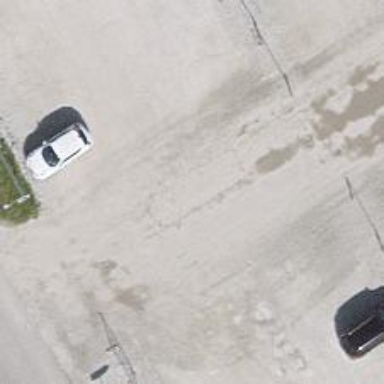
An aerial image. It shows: Dirt parking aisle for service vehicles.